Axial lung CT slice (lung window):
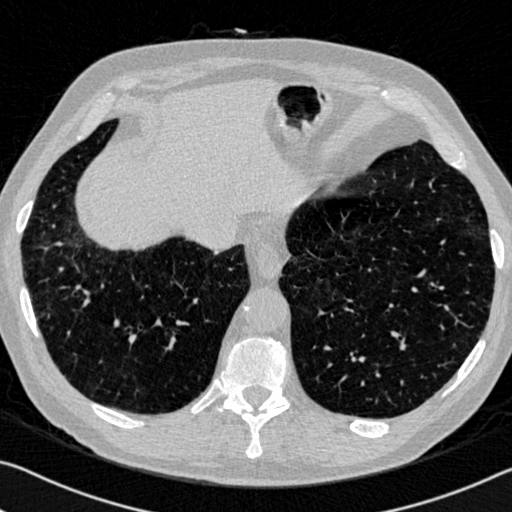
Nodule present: no